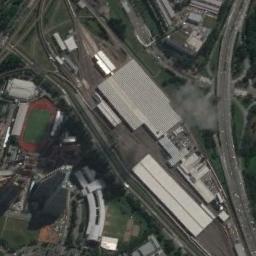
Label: railway_station